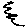
Label: zigzag